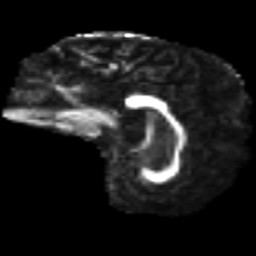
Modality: FA
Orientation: sagittal
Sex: male
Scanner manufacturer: ge
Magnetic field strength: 3 T
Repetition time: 7 s
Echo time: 0.08 s